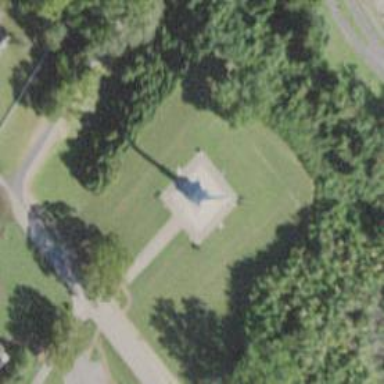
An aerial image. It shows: Memorial site with historic significance.